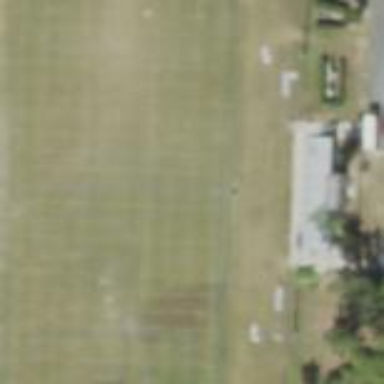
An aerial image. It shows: American football pitch.